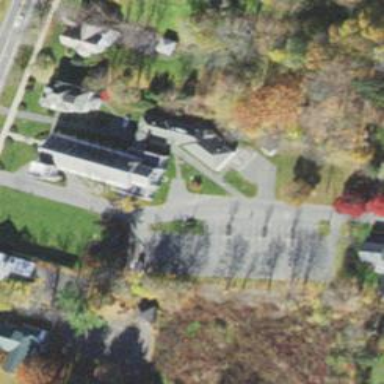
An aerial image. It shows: Driveway leading to service road.